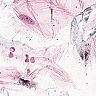
Metastatic tissue present: no